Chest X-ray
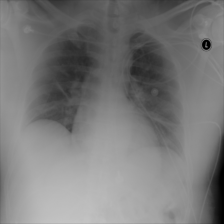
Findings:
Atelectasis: negative
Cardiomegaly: negative
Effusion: negative
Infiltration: negative
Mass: negative
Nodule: negative
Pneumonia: negative
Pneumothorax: negative
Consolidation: negative
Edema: negative
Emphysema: negative
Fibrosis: negative
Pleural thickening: negative
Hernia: negative